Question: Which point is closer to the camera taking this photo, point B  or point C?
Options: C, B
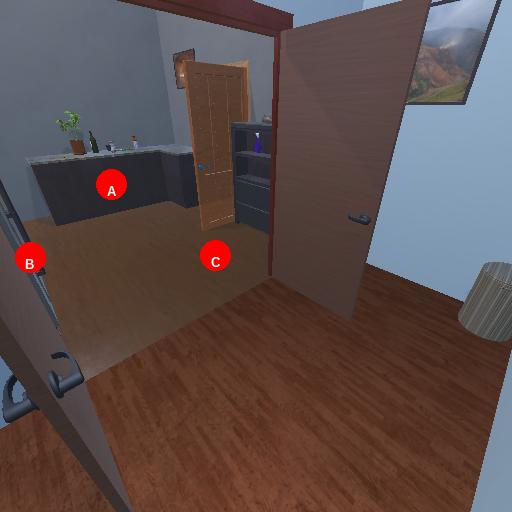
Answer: C